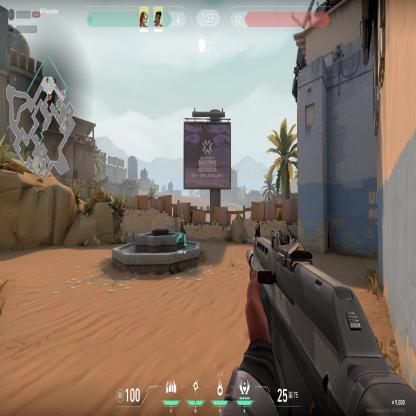
Label: teammate